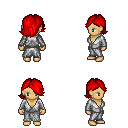
a pixel art fantasy rpg character, female body template, human, tanned skin, white robe, gold greaves, red swoop hairstyle, four views (front, back, left, right), 2x2 character sprite sheet, small pixel art, hard edges, no anti-aliasing